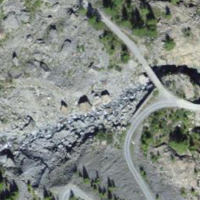
EUNIS habitat code: 48
Species observed at this site:
Chamaenerion dodonaei